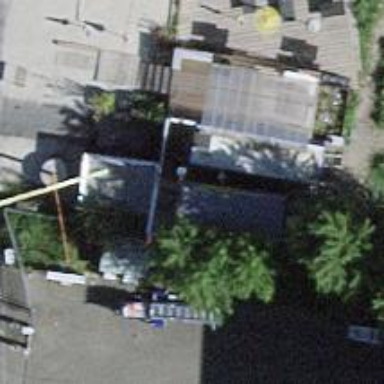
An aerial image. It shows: Bar.